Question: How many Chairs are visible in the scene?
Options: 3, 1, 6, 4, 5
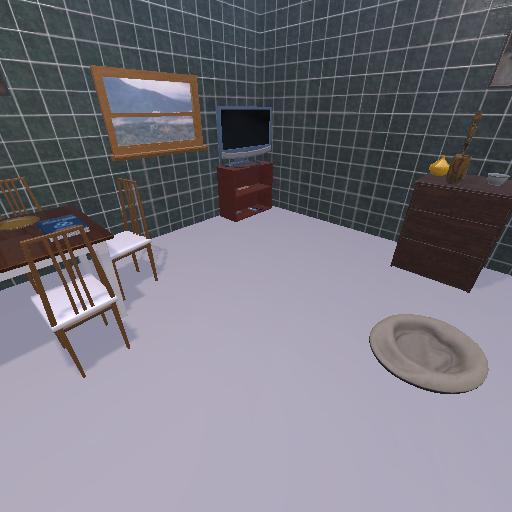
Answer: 3